Interaction volume radius: 10 \u00c5
Interaction volume height: 10 \u00c5
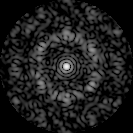
Disorder parameter: 0.6805